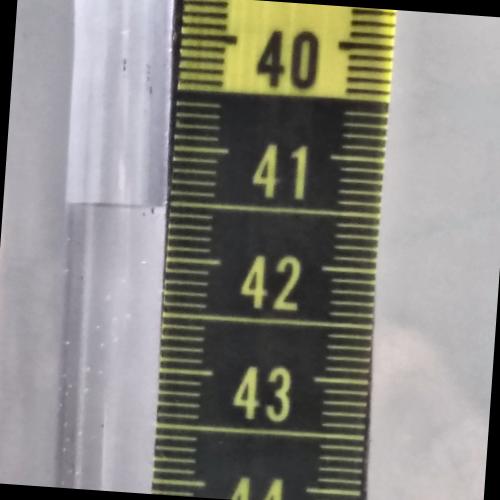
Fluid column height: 41.5 cm